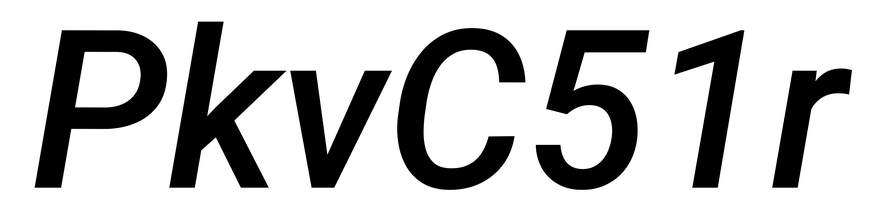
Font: Roboto-Italic_Medium_Italic